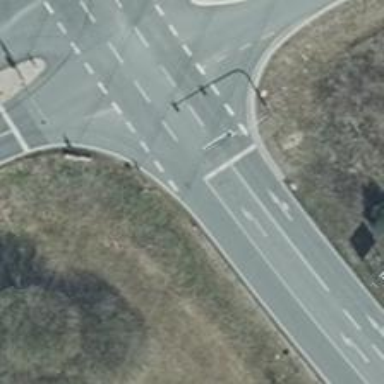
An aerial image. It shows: Road with traffic signals.